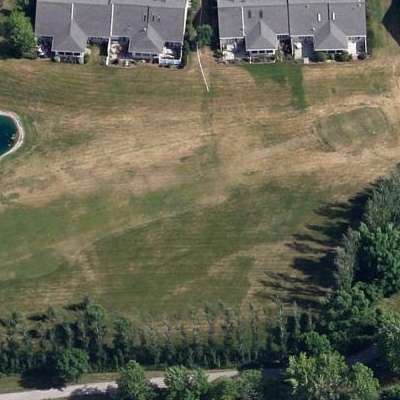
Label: aGrass